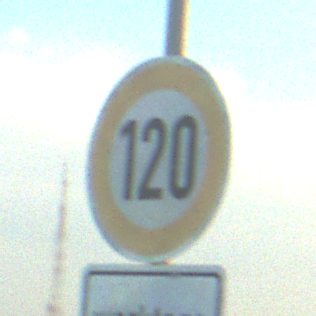
Verkehrszeichen: Geschwindigkeit120
Zusatzzeichen unten: ZeitangabenMitBeschraenkungAufWochentage1
Umgebung: Outdoor, Nature
Tageszeit: SunriseSunset
Wetter: PartlyCloudy
Licht: Natural
Jahreszeit: NotSpecified
Kontrast: MediumContrast